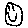
Label: smiley face